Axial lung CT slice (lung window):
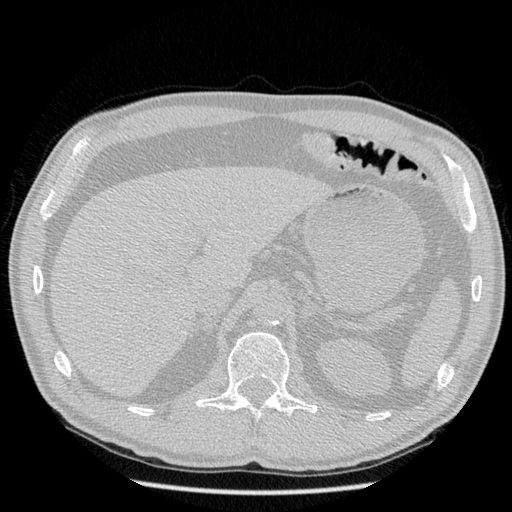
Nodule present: no